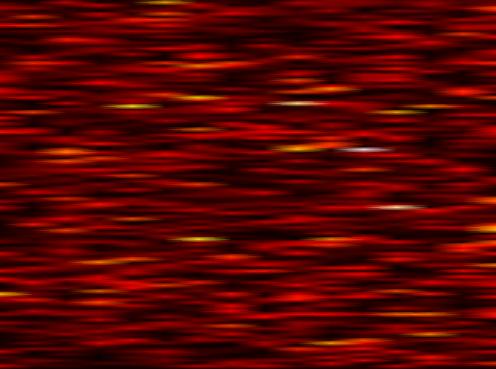
Label: WOLA